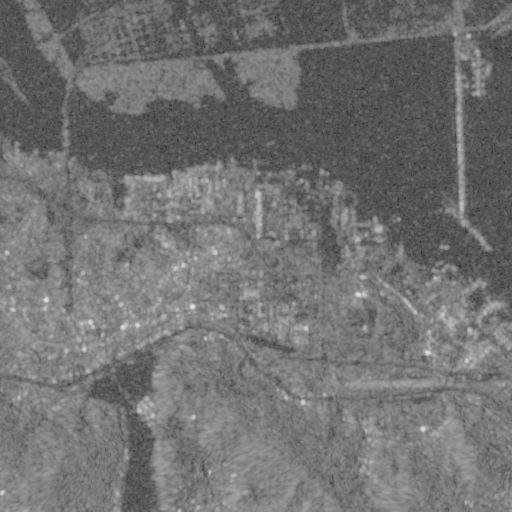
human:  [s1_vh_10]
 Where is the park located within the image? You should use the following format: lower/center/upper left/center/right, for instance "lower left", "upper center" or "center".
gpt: The park is located in the center of the image.
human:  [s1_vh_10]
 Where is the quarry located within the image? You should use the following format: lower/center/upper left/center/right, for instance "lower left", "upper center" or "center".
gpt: The quarry is located in the center left of the image.
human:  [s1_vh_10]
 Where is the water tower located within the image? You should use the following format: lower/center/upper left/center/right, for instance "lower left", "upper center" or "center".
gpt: The water tower is located in the center of the image.
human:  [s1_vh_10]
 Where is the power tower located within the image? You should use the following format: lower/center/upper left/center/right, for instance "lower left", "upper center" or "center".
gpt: There is no power tower in the image.

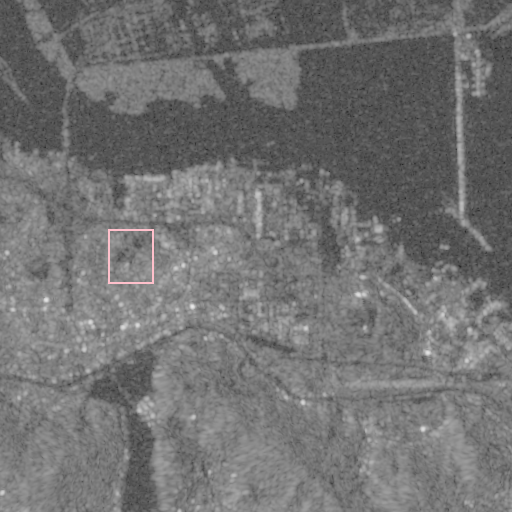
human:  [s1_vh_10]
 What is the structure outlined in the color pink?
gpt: The structure outlined in pink is a quarry.
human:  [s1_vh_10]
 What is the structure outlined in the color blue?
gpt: There is no blue outline.